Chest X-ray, PA view. Patient: 72 years old, sex M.
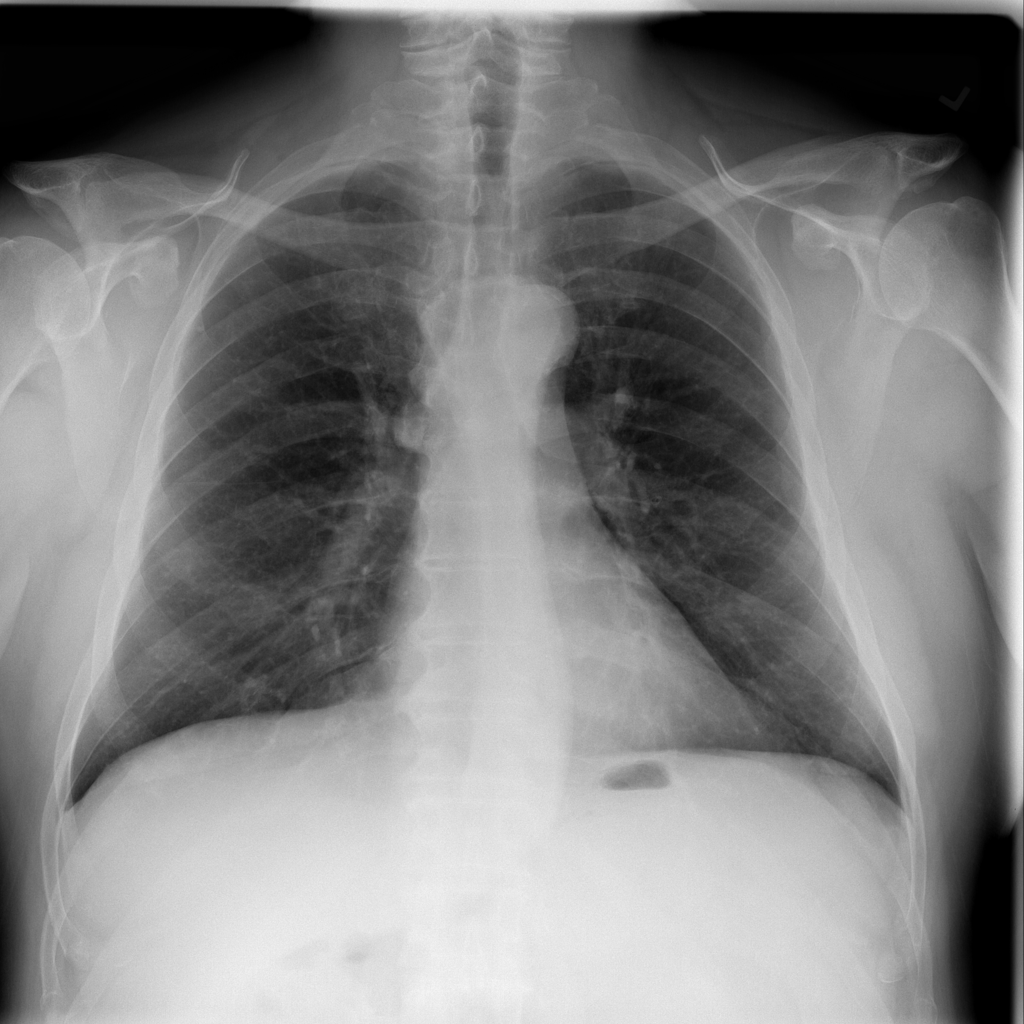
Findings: Infiltration